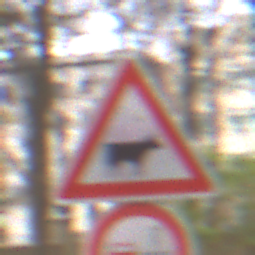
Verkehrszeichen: ViehtriebLinks
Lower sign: VerbotUeberholenEinspurigeFahrzeuge
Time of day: Midday
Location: Outdoor (Nature)
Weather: Overcast
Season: NotSpecified
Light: Natural